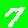
Digit: 7